Question: I am trying to create a socket-based application using Django-Channels, but I have a problem with connection to the WebSocket. To showcase my problem I created a test project.
The error message from the JS Console:
> WebSocket connection to 'ws://127.0.0.1:8000/' failed:
The error appears to happen on the line 25 of the html file, which is creating an instance of a WebSocket()
Screenshot of the error

Here is the code:
'''
# consumers.py
import ...
class ChatConsumer(AsyncJsonWebsocketConsumer):
async def connect(self):
self.groupname = 'dashboard'
await self.channel_layer.group_add(
self.groupname,
self.channel_name,
)
await self.accept()
...
'''
'''
# routing.py
import...
websocket_urlpatterns = [
path("", ChatConsumer.as_asgi()),
]
'''
'''
# views.py
import ...
def chatPage(request, *args, **kwargs):
context = {}
return render(request, "chatPage.html", context)
'''
'''
# asgi.py
import ...
os.environ.setdefault('DJANGO_SETTINGS_MODULE', 'ChatApp.settings')
application = ProtocolTypeRouter(
{
"http": get_asgi_application(),
"websocket": AuthMiddlewareStack(
URLRouter(
routing.websocket_urlpatterns
)
)
}
)
'''
'''
# settings.py
...
CHANNEL_LAYERS = {
"default": {
"BACKEND": "channels.layers.InMemoryChannelLayer"
}
}
...
'''
'''
<!--chatPage.html-->
...
<script>
const chatSocket = new WebSocket("ws://" + window.location.host + "/");
document.querySelector("#id_message_send_input").focus();
document.querySelector("#id_message_send_input").onkeyup = function (e) {
if (e.keyCode === 13) {
document.querySelector("#id_message_send_button").click();
}
};
document.querySelector("#id_message_send_button").onclick = function (e) {
const messageInput = document.querySelector(
"#id_message_send_input"
).value;
chatSocket.send(JSON.stringify({ message: messageInput, username : "{{request.user.username}}"}));
};
chatSocket.onmessage = function (e) {
const data = JSON.parse(e.data);
const div = document.createElement("div");
div.innerHTML = data.username + " : " + data.message;
document.querySelector("#id_message_send_input").value = "";
document.querySelector("#id_chat_item_container").appendChild(div);
};
</script>
...
'''
After some research I found out that the channel layers might not work correctly, but I'm not sure if this is the case and if so, would like to know the ways to fix it.
P.S. I'm currently working on windows, so I don't use redis, still I'm not sure that the same problem won't appear when I switch to redis.
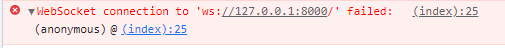
Answer: For me downgrading the django channels package seemed to work.
'''
pip uninstall channels
pip install channels==3.0.5
'''